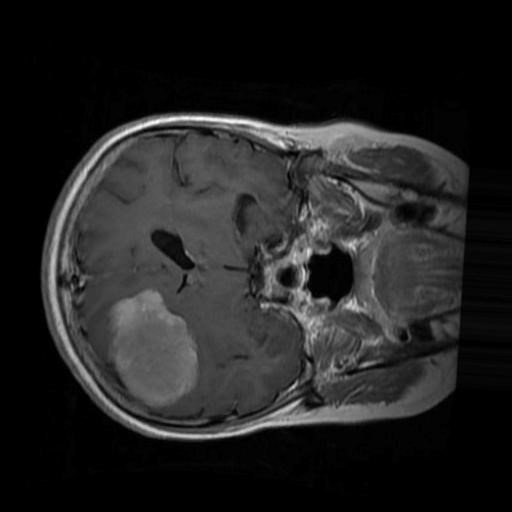
Label: brain_menin